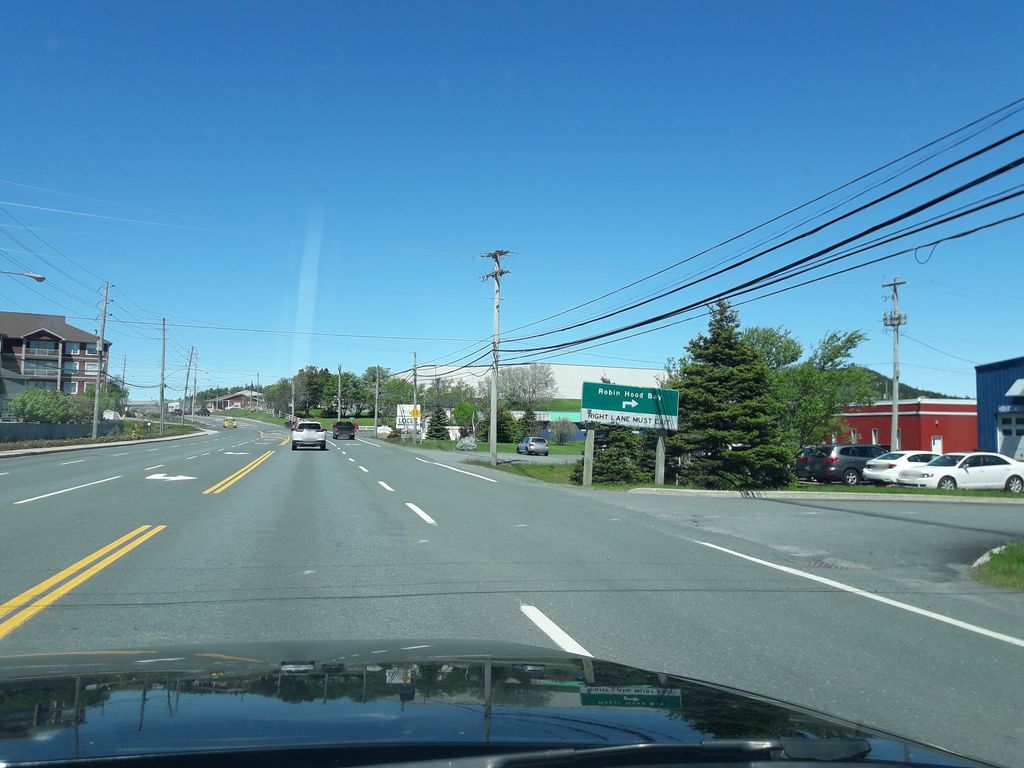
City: st_johns